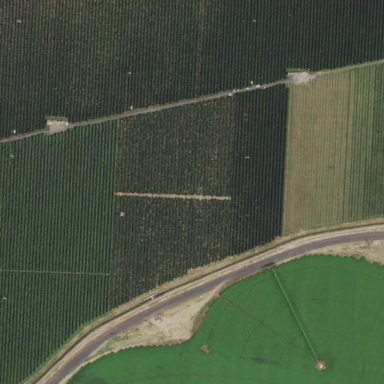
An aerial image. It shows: Beautiful vineyard in the countryside.